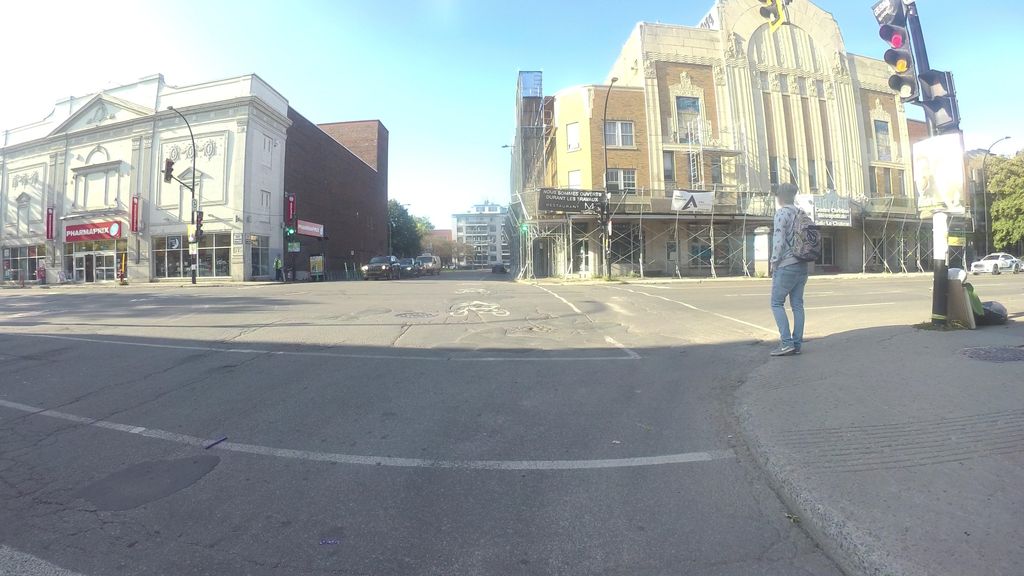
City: montreal